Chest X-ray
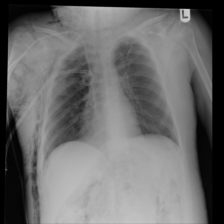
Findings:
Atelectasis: negative
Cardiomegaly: negative
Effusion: negative
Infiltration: negative
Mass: negative
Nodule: negative
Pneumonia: negative
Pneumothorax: positive
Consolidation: negative
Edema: negative
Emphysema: positive
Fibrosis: negative
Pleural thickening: negative
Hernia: negative